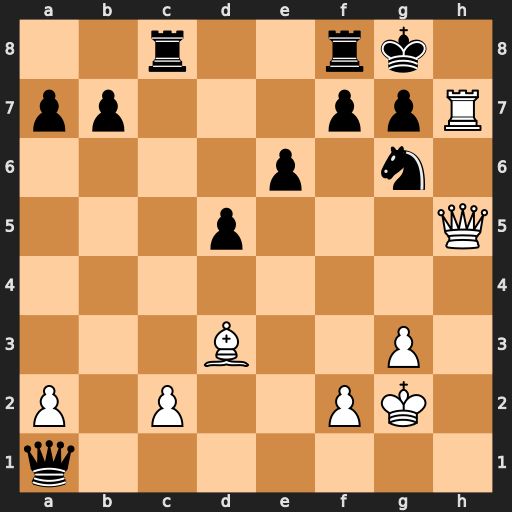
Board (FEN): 2r2rk1/pp3ppR/4p1n1/3p3Q/8/3B2P1/P1P2PK1/q7
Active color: w
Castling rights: -
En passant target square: -
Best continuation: Rh8+ Nxh8 Qh7#